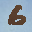
Label: 6